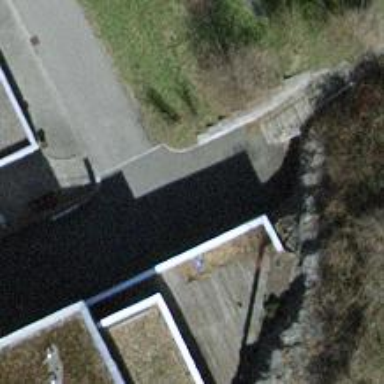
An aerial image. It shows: Asphalt driveway for service vehicles.